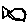
Label: fish